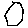
Label: hexagon